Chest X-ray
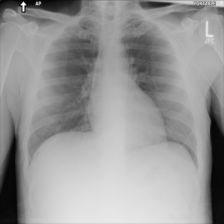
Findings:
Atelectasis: negative
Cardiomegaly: negative
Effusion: negative
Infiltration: negative
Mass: negative
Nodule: negative
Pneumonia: negative
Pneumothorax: negative
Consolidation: negative
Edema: negative
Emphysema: negative
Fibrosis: negative
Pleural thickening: negative
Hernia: negative